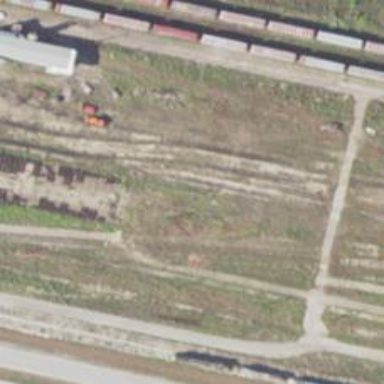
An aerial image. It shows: Railway spur service.